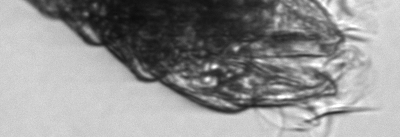
Label: Laboea_strobila